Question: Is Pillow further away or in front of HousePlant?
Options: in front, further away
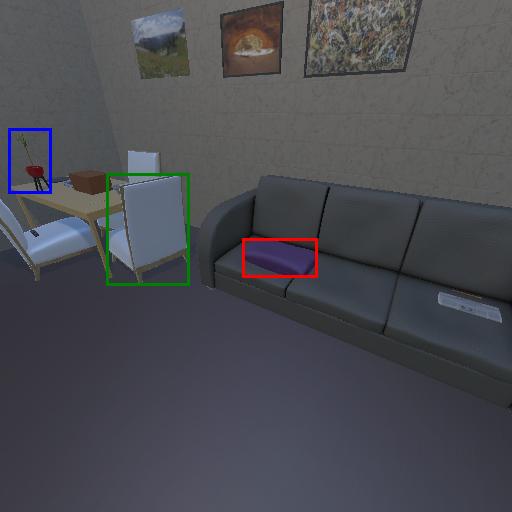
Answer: in front